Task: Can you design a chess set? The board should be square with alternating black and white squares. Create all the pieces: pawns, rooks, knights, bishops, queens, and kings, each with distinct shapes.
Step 2065:
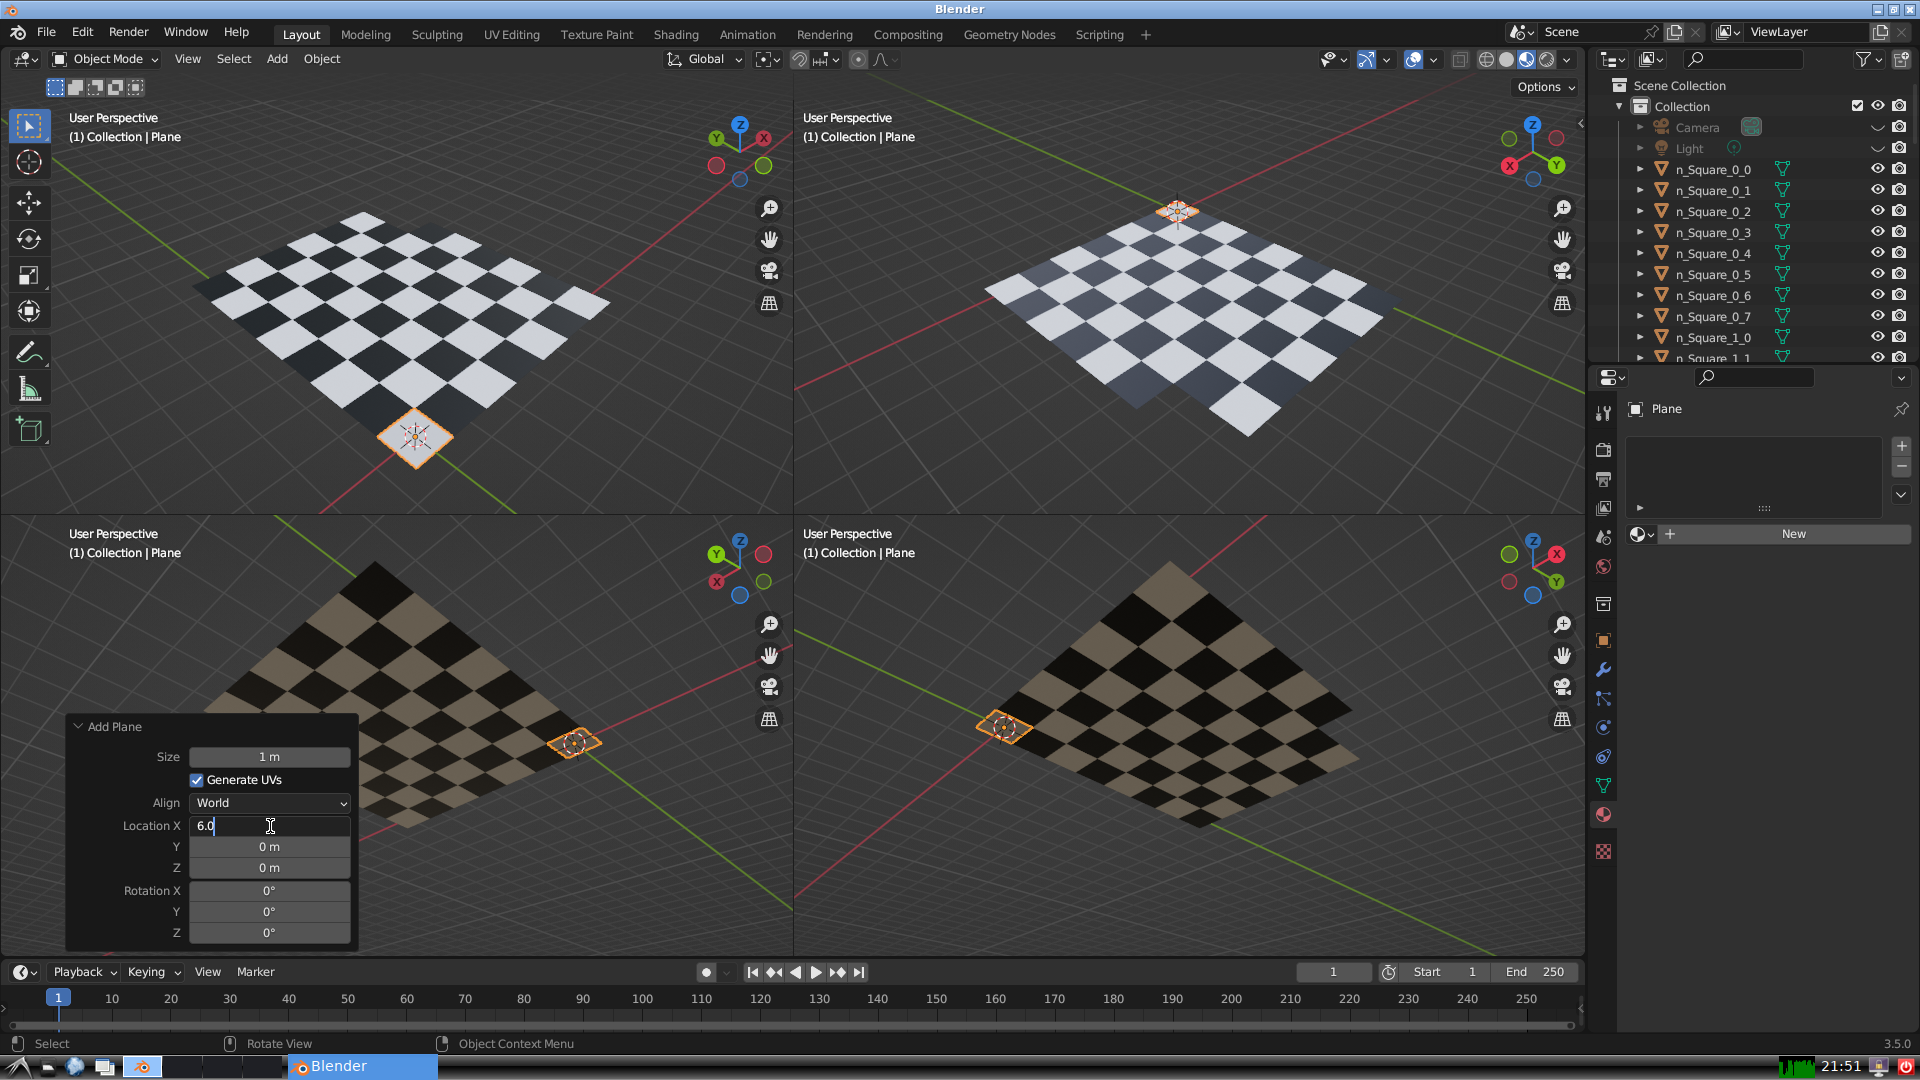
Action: {"key_press": ['Return']}